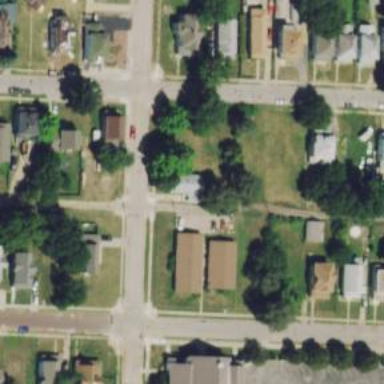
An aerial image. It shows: Alley classified as service road.